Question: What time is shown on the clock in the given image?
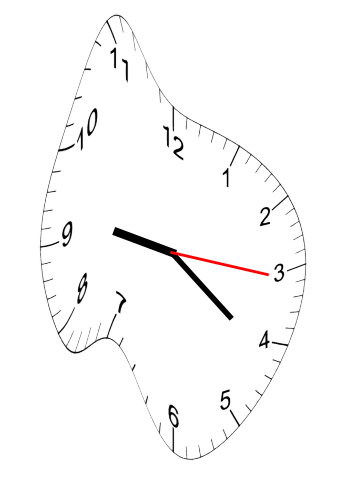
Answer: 09:21:16